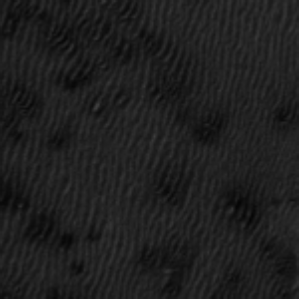
Label: frost